Field crop: maize
Growth stage: 2
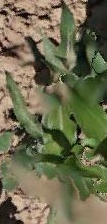
Species: maize